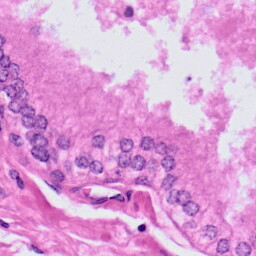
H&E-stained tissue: Prostate